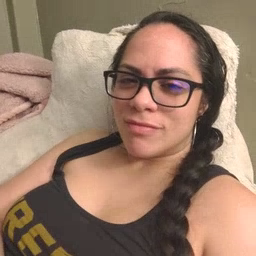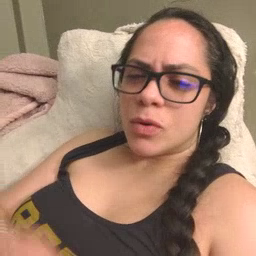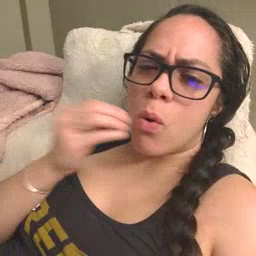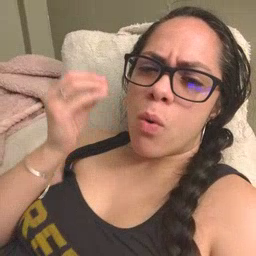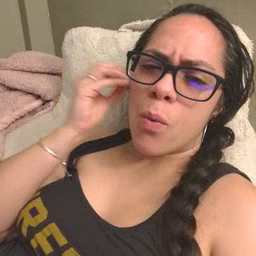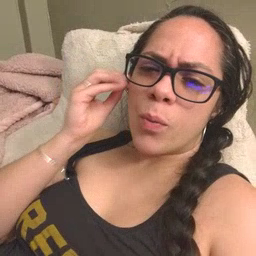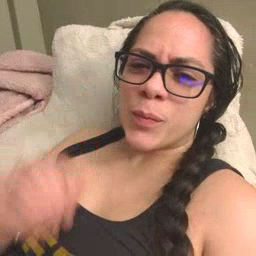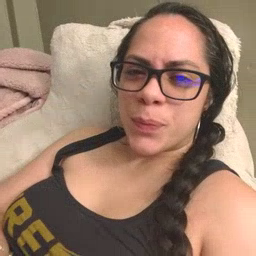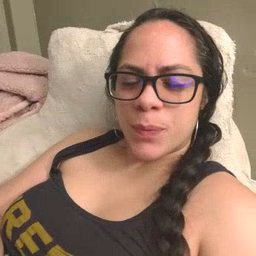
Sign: home